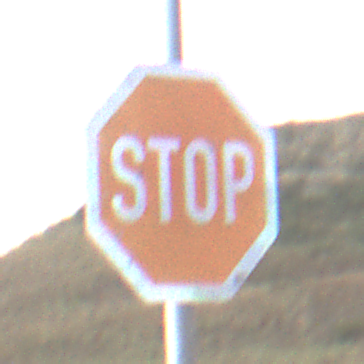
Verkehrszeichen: Stop
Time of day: SunriseSunset
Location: Outdoor (RoadRail)
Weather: PartlyCloudy
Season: NotSpecified
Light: Natural